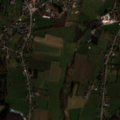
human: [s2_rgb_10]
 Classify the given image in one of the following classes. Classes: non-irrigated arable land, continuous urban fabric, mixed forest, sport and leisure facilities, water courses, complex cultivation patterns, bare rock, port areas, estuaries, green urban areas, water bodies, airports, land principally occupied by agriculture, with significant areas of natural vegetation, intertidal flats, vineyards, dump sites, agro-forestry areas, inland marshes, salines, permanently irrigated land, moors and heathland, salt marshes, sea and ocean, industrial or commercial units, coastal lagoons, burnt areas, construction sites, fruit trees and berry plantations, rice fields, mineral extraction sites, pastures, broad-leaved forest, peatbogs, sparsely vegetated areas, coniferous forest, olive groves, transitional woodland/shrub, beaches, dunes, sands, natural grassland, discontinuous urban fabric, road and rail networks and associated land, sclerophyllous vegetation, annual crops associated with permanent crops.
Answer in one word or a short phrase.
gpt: discontinuous urban fabric, pastures, complex cultivation patterns, land principally occupied by agriculture, with significant areas of natural vegetation, broad-leaved forest